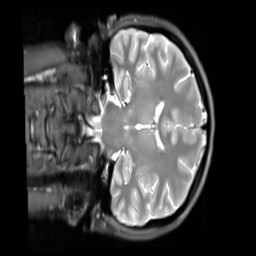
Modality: PDw
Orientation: coronal
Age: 23
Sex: female
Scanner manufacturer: siemens
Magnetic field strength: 3 T
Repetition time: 11.88 s
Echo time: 0.014 s